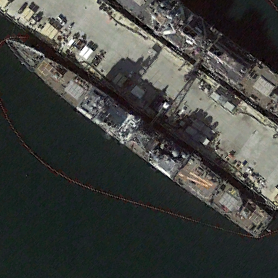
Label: cruiser